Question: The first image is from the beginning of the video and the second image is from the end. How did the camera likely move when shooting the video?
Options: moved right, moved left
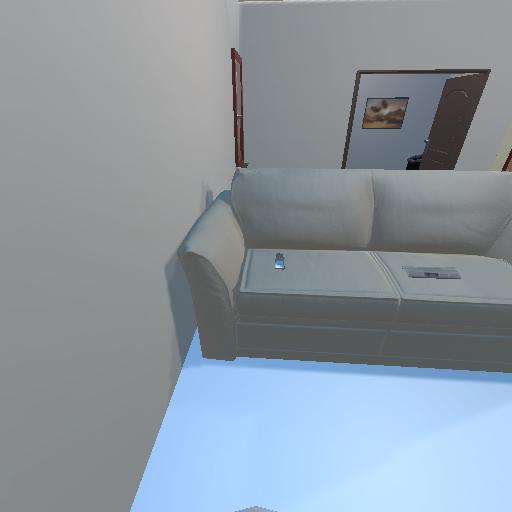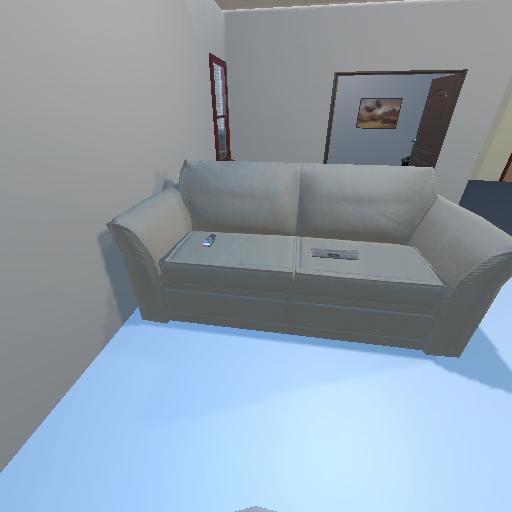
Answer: moved right